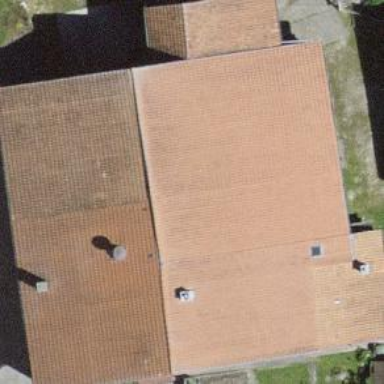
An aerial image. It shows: Farm building.